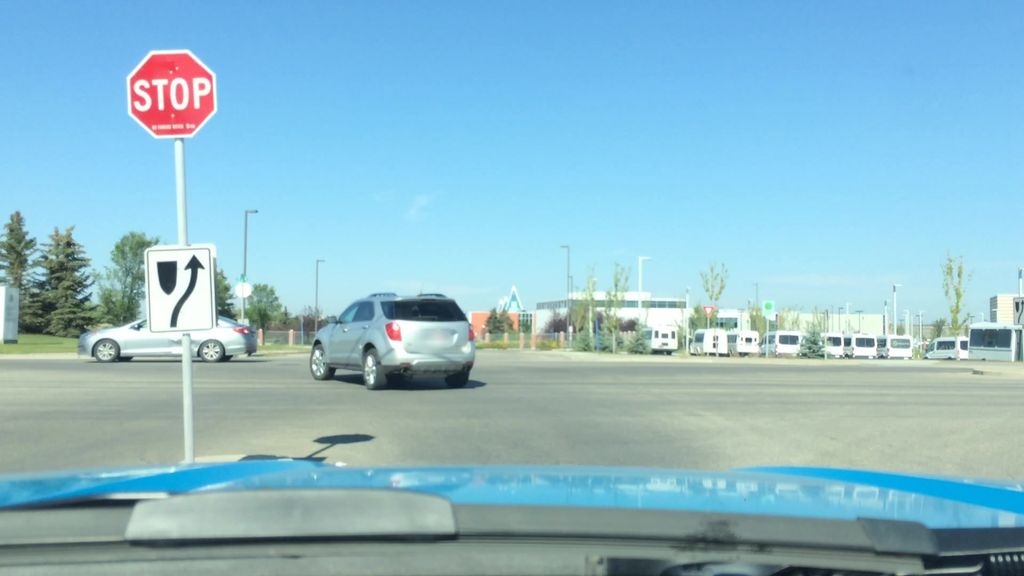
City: calgary